【题型】解答题　【知识点】平面几何　【难度】easy
如图，梯形$ABCD$中，$AD \parallel BC$，$\angle ADC = 90^\circ$，$AD = 3$，$BC = 6$，$\tan B = 3$，以$AB$为直径作$\odot O$，交边$DC$于$E$、$F$两点.

(1) 求证：$DE = CF$;

(2) 求直径$AB$的长.
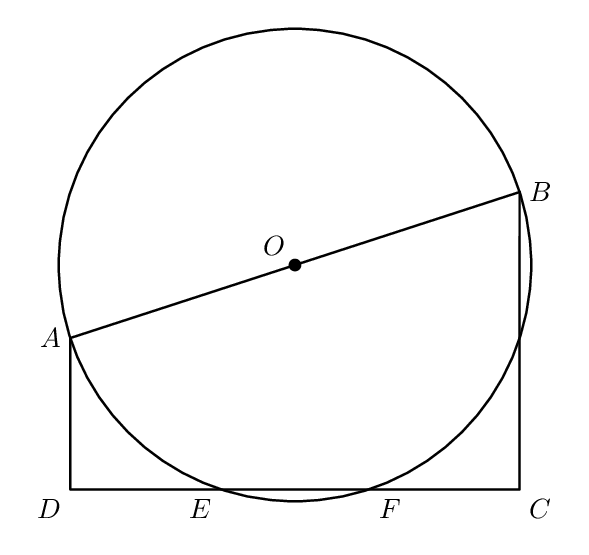
【解答】
\textbf{【详解】}(1) 证明：过点$O$作$OH \perp DC$, 垂足为$H$,

$\because AD \parallel BC$, $\angle ADC = 90^\circ$, $OH \perp DC$,

$\therefore \angle BCN = \angle OHC = \angle ADC = 90^\circ$,

$\therefore AD \parallel OH \parallel BC$,

$\therefore \dfrac{DH}{HC} = \dfrac{AO}{OB}$,

又$\because OA = OB$,

$\therefore DH = HC$,

$\because OH \perp DC$, $OH$过圆心,

$\therefore EH = HF$,

$\therefore DH - EH = HC - HF$,

即: $DE = CF$;

(2) 解：过点$A$作$AG \perp BC$, 垂足为点$G$, $\angle AGB = 90^\circ$,

$\because \angle AGB = \angle BCN = 90^\circ$,

$\therefore AG \parallel DC$,

$\because AD \parallel BC$,

$\therefore$ 四边形$ADCG$为平行四边形,

$\because \angle ADC = 90^\circ$,

$\therefore$ 四边形$ADCG$为矩形,

$\therefore AD = CG$,

$\because AD = 3$, $BC = 6$,

$\therefore BG = BC - CG = 3$,

在$\text{Rt}\triangle AGB$中, $\because \tan B = 3$,

$\therefore AG = BG \cdot \tan B = 3 \times 3 = 9$,

在$\text{Rt}\triangle AGB$中, $AB^2 = AG^2 + BG^2$,

$\therefore AB = \sqrt{9^2 + 3^2} = 3\sqrt{10}$.
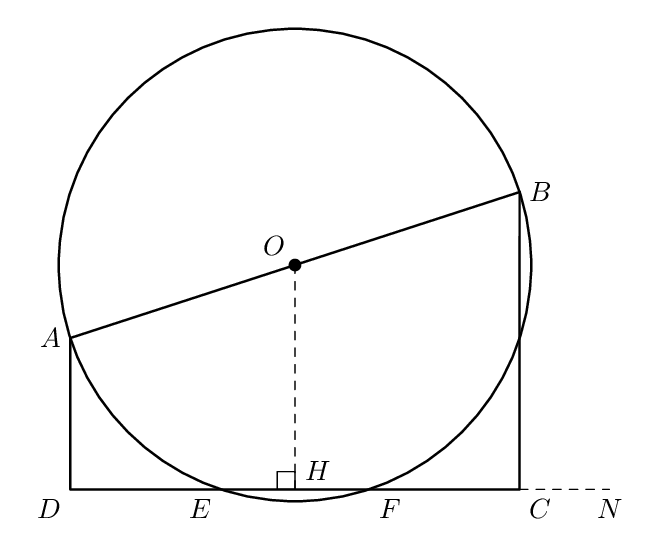
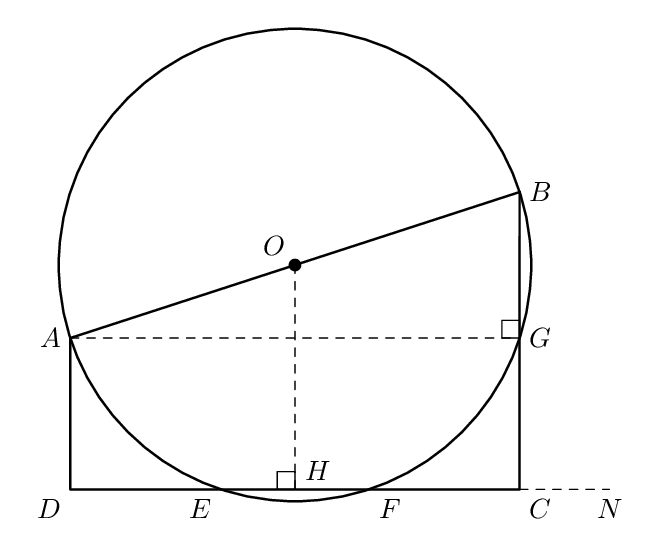